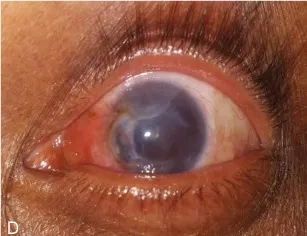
Post-operative 1 month.
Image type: medical_photograph (other_medical_photograph)